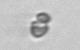
Label: Heterocapsa_rotundata